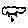
Label: cloud